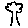
Label: tree